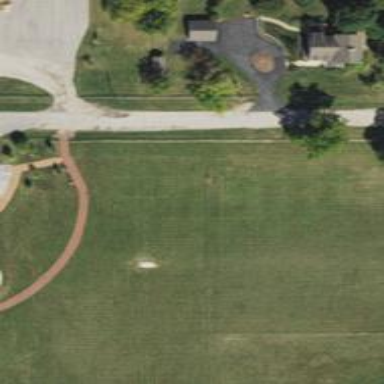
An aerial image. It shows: Disc golf basket.